Question: I have an User Control that host another controls like panel, chart controls.
Right now i have implemented the Header Panel control's MouseClick event to capture the mouse event, but i need to capture mouse click or mouseDown event on the whole user control area.
'''
pnlHeader.MouseUp += new MouseEventHandler(pnlHeader_MouseUp); //it is working
//Not able to capture because child control coverup all area of the usercontrol.
this.MouseDown += new MouseEventHandler(MyCustomControl_MouseDown);
'''

I went through this <URL>, but it does not help me regarding mouse click or mouse down event.
Any idea or suggestion with some reference code(if possible) will be accepted.
Thanks in advance.
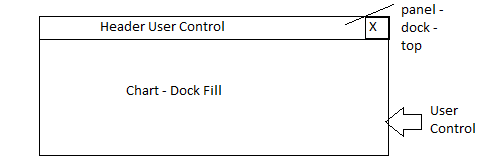
Answer: There is no way of bubbling events in WinForms like there is in HTML or in WPF
<URL>
So you will always need to add extra code.